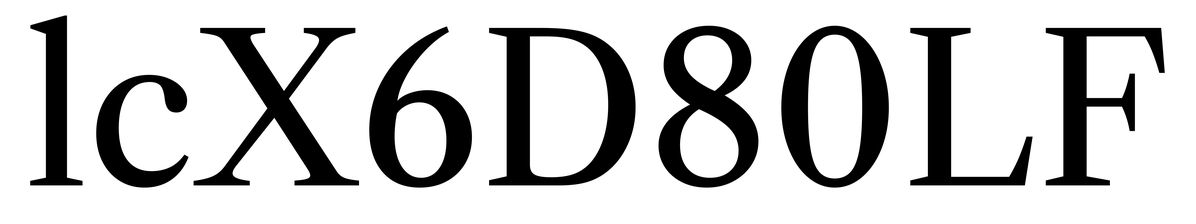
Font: LibreCaslonText_Regular